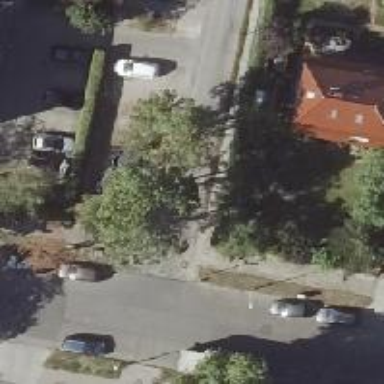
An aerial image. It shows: Residential road.